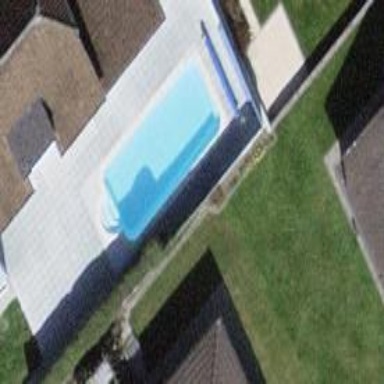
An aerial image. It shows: Swimming pool located in leisure land.